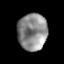
Tissue: prostate
Cell type: Epithelial cells
Senescence score: 0.3519
Nuclear area (px): 1061
Mean DAPI intensity: 139.414